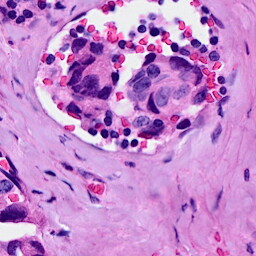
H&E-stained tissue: Breast